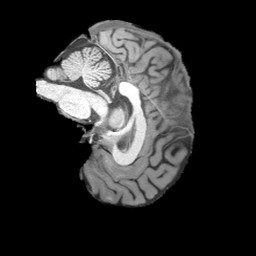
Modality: T1w
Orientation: sagittal